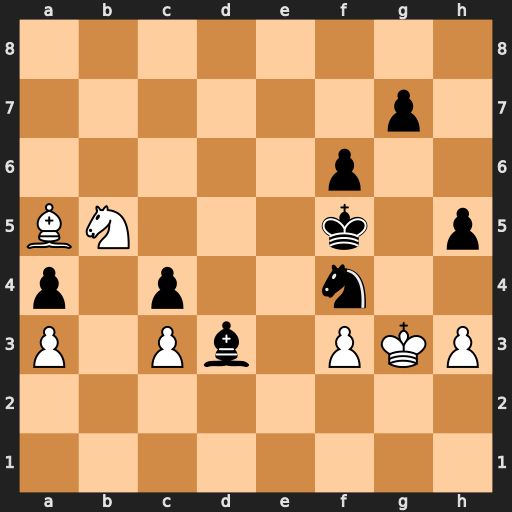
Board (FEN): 8/6p1/5p2/BN3k1p/p1p2n2/P1Pb1PKP/8/8
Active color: w
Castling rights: -
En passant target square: -
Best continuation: Nd4+ Kg5 h4+ Kh6 Kxf4